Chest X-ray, PA view. Patient: 68 years old, sex M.
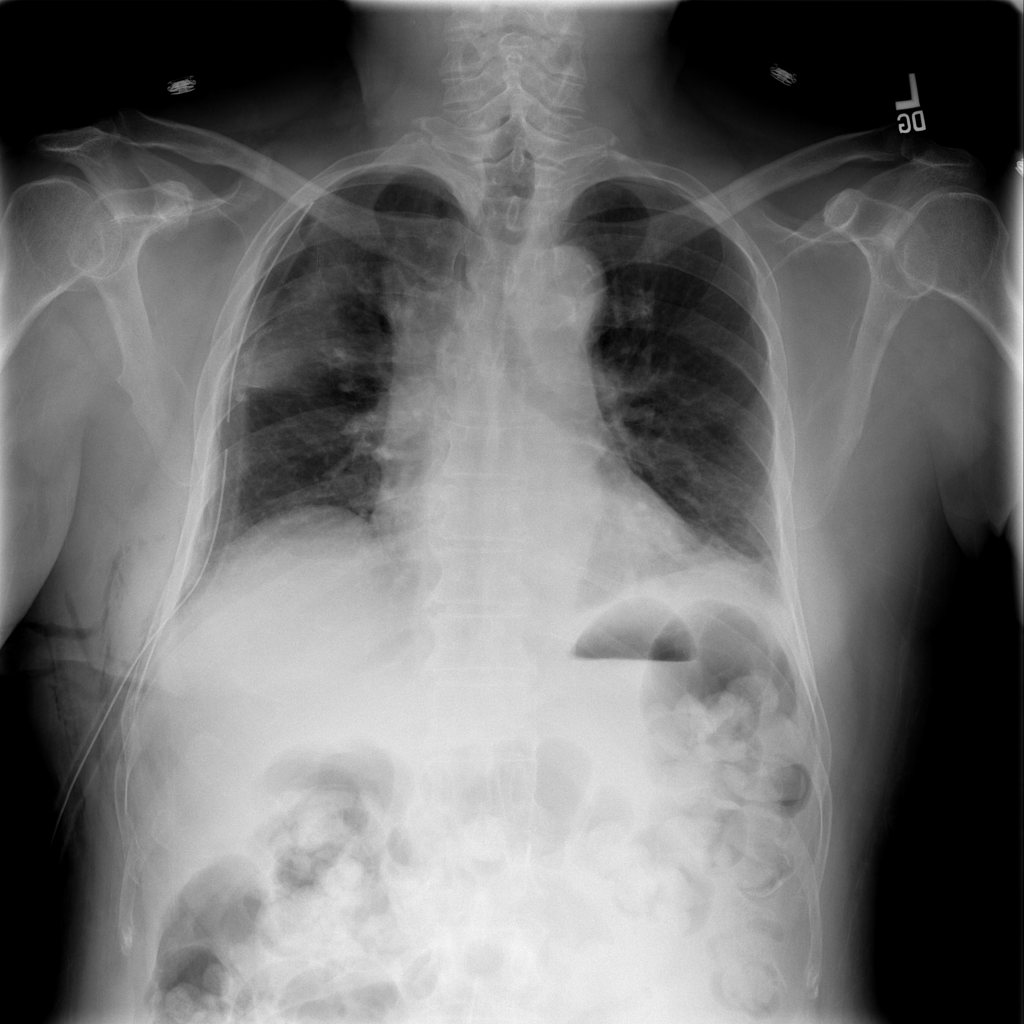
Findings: Emphysema